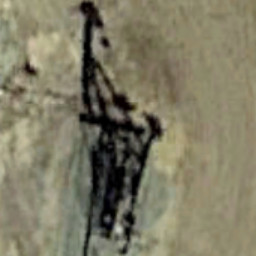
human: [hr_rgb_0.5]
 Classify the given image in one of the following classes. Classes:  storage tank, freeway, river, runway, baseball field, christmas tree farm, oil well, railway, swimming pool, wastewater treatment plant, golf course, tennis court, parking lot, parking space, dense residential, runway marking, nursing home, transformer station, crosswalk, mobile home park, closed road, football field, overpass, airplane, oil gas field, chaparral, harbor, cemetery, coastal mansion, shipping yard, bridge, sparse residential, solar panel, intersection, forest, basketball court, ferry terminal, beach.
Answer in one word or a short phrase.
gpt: oil well